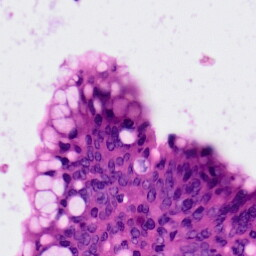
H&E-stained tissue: Colon